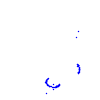
Particle: proton